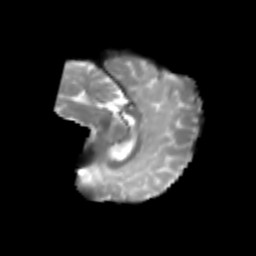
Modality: T2w
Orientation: sagittal
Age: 7
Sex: male
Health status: healthy